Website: walmart
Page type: review-order
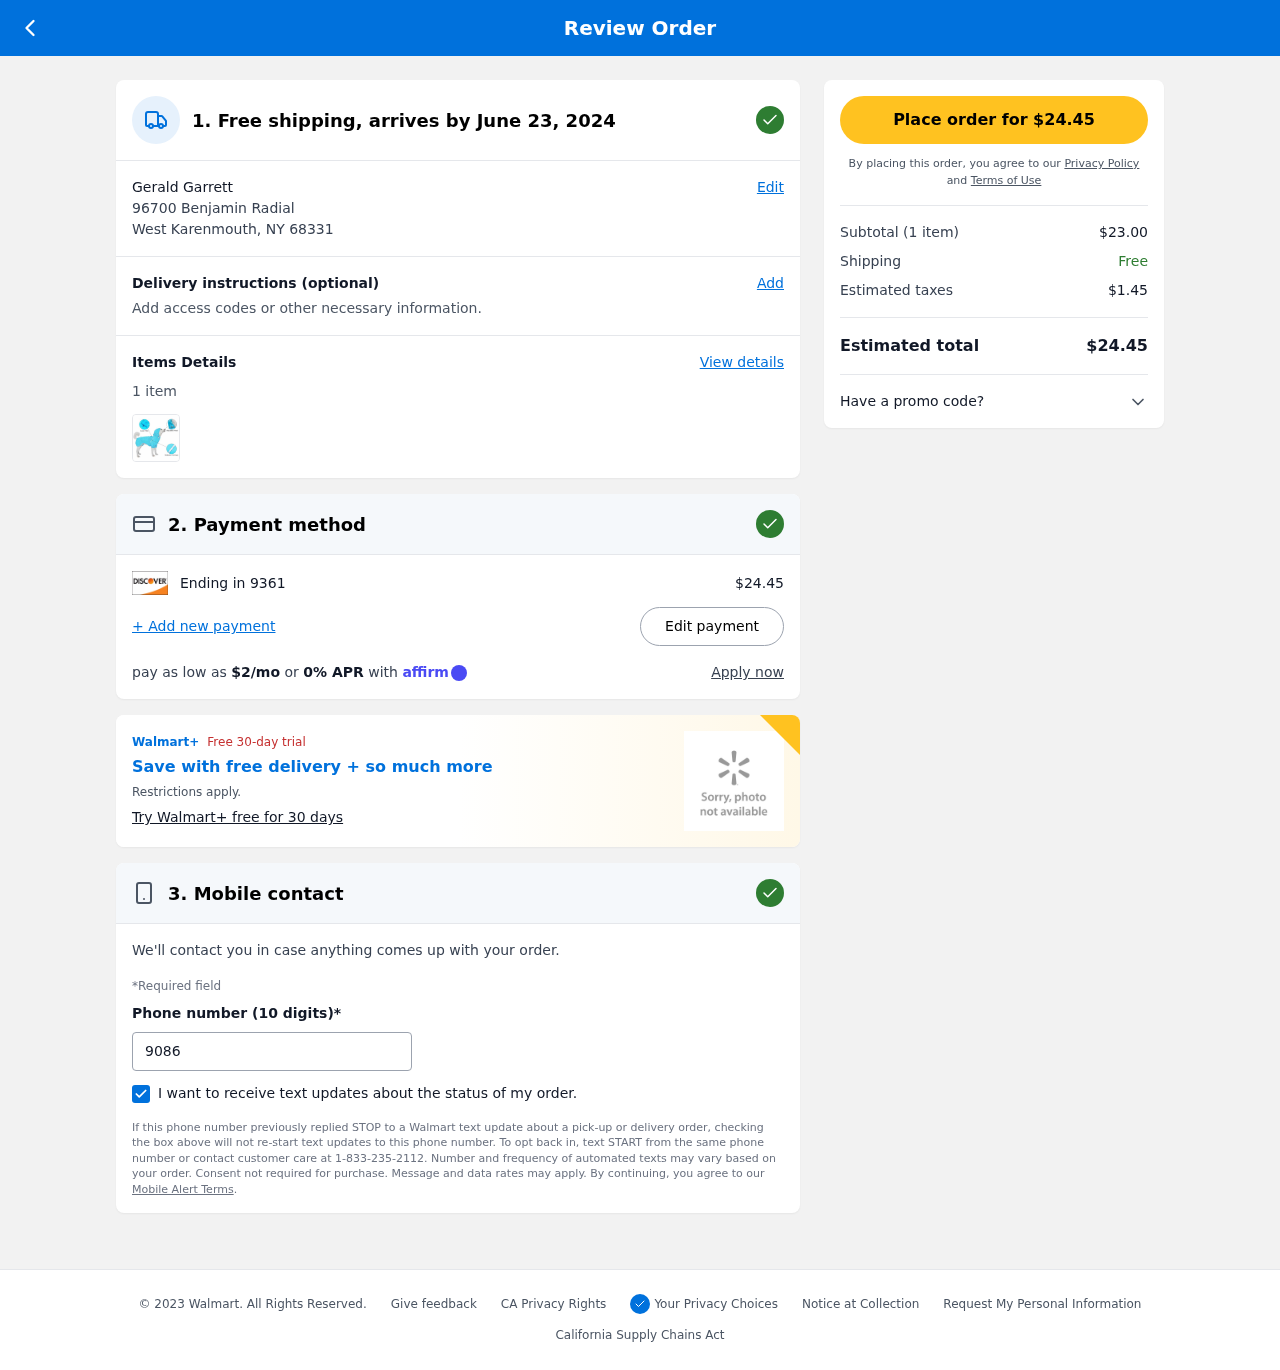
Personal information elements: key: PII_CARD_LAST4
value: Ending in 9361
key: PII_CITY_STATE_ZIP
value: West Karenmouth, NY 68331
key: PII_FULLNAME
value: Gerald Garrett
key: PII_PHONE
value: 9086010367
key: PII_STREET
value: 96700 Benjamin Radial
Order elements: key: ORDER_DELIVERY_DATE
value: June 23, 2024
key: ORDER_NUM_ITEMS
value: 1 item
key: ORDER_NUM_ITEMS
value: Subtotal (1 item)
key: ORDER_TOTAL
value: $24.45
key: ORDER_TOTAL
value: Place order for $24.45
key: ORDER_MONTHLY_PAYMENT
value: $2/mo
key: ORDER_SUBTOTAL
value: $23.00
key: ORDER_TAX
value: $1.45